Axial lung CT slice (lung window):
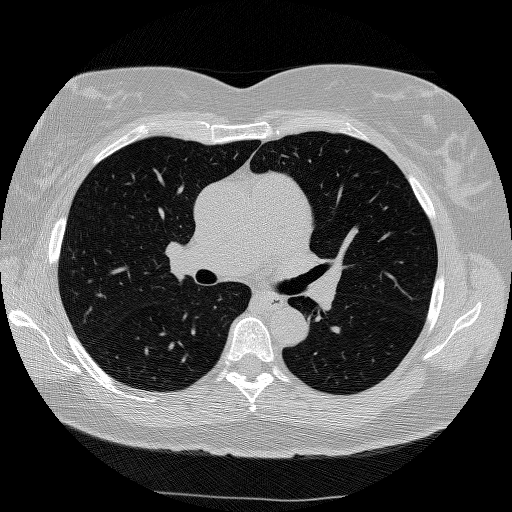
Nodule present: no